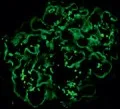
Kidney biopsy: Histological findings in renal biopsy specimens. C: Electron microscopy: the basement membrane shows thickening with dense deposits (arrows).
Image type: pathology (immunostaining)